Field crop: maize
Growth stage: 2
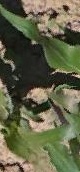
Species: maize